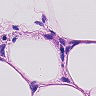
Metastatic tissue present: no